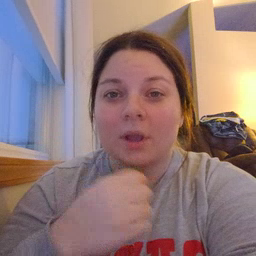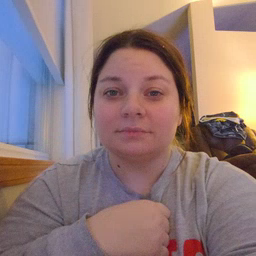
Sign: drawer